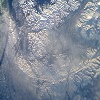
Label: cloud